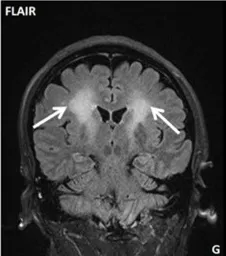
Cranial magnetic resonance imaging (MRI) of a patient with anti-CV2 autoimmune encephalitis. (G) FLAIR coronal scan.
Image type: radiology (mri)